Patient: sex M, age 55
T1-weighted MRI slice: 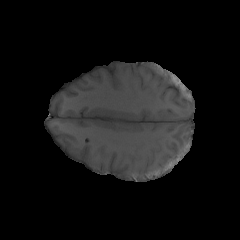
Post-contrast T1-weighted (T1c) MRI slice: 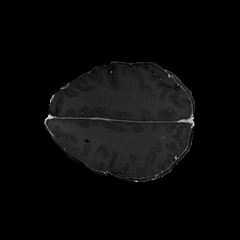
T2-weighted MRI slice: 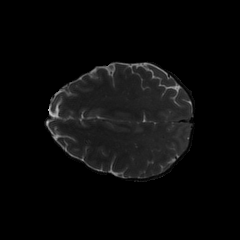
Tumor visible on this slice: no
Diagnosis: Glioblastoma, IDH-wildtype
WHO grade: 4